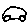
Label: car